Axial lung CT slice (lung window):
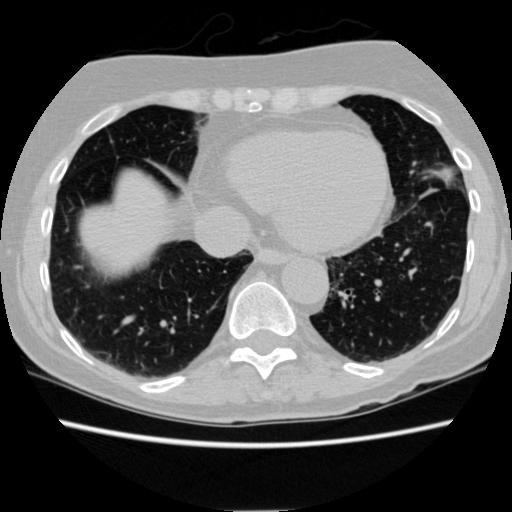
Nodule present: no